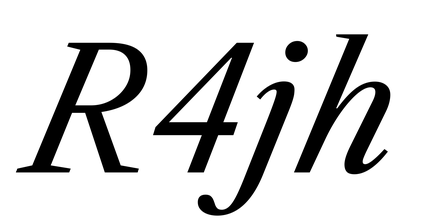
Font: LibreCaslonText-Italic_Italic